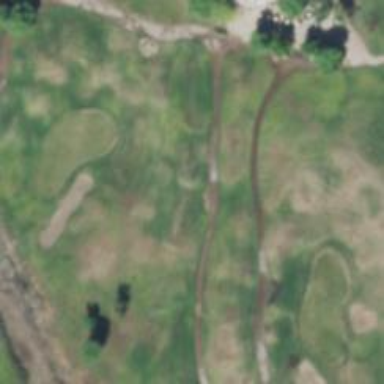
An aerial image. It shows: Path used for both walking and golf.